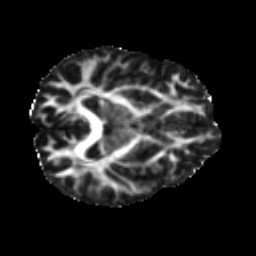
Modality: FA
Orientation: axial
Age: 18
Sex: male
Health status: ill
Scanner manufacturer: ge
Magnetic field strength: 3 T
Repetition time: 6.752 s
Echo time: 0.079 s